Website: macys
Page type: newsletter-management
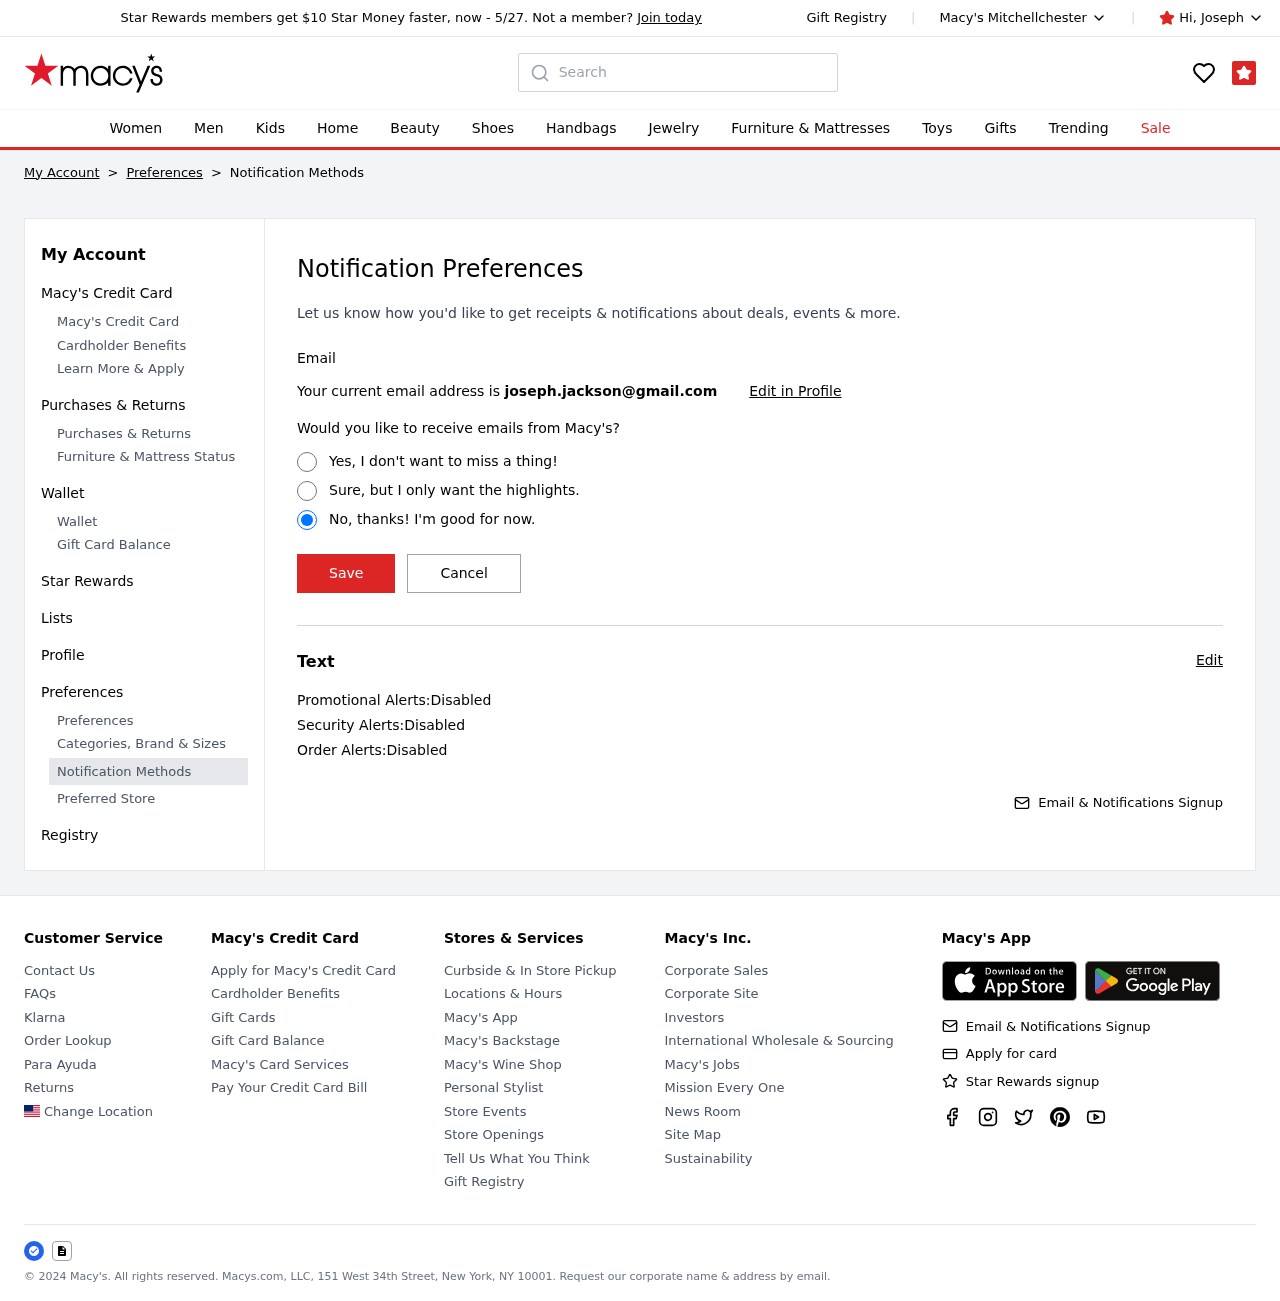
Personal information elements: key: PII_CITY
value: Mitchellchester
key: PII_EMAIL
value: joseph.jackson@gmail.com
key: PII_FIRSTNAME
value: Joseph
Search elements: key: HEADER_SEARCH
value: Search